Field crop: maize
Growth stage: 2
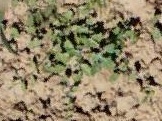
Species: convolvulus